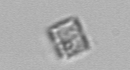
Label: Bacillariophyceae_morphotype1